Question: When a user enters a line into a table (EntryLine), they enter a description and a date. Now in C# under the inserting code of EntryLine, I can use this code:
'''
partial void EntryLine_Inserting(EntryLine entity)
{
if (entity.Day == null)
{
DateTime getDay = Convert.ToDateTime(entity.EntryDate);
entity.Day = getDay.ToString("dddd");
//entity.Day = getDate
}
}
'''
Now what this code does above is takes the date entered by the user and just adds the day into the database using the .ToString method (i.e. Wednesday)
in the long run this will be inefficient so is there a way of associating that day (Wednesday) with a matching field in the table? and also then assign it to the correct ID? I would be doing this by using the below ERD:
'''
DayName ID
Monday 1
Tuesday 2
Wednesday 3
Thursday 4
Friday 5
Saturday 6
Sunday 7
'''

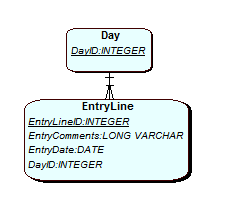
Answer: One option would be to use the DayOfWeek property as follows: -
'''
partial void EntryLines_Inserting(EntryLine entity)
{
entity.Day = Days_SingleOrDefault((int)entity.EntryDate.DayOfWeek);
}
'''
This requires that the IDs in your Day table mirror the following DayOfWeek enumeration values: -
'''
DayName ID
Sunday 0
Monday 1
Tuesday 2
Wednesday 3
Thursday 4
Friday 5
Saturday 6
'''
Alternatively, you could use the approach below, which is based on identifying the matching DayName in your Day table: -
'''
partial void EntryLines_Inserting(EntryLine entity)
{
var dow = entity.EntryDate.DayOfWeek.ToString();
entity.Day = Days.Where(d => d.DayName == dow).SingleOrDefault();
}
'''